Question: I've debugged it, but I still don't have any idea what could be the culprit.
'''
#ifndef UNICODE
#define UNICODE
#endif
#include <stdio.h>
#include <Windows.h>
void EndWithBackslash(TCHAR* string)
{
if(string[wcslen(string)-1] != TEXT('\')) wcscat(string,TEXT("\"));
}
void Browse(const TCHAR* curdir)
{
HANDLE hFoundFile;
WIN32_FIND_DATA foundFileData;
TCHAR buffer[MAX_PATH];
wcscpy(buffer,curdir);
EndWithBackslash(buffer);
SetCurrentDirectory(buffer);
hFoundFile = FindFirstFileEx(TEXT("*"),FINDEX_INFO_LEVELS::FindExInfoBasic,&foundFileData ,FINDEX_SEARCH_OPS::FindExSearchLimitToDirectories ,NULL , NULL);
if(hFoundFile != INVALID_HANDLE_VALUE)
{
do
{
if ((foundFileData.dwFileAttributes & FILE_ATTRIBUTE_DIRECTORY) && wcscmp(foundFileData.cFileName,TEXT(".")) && wcscmp(foundFileData.cFileName,TEXT("..")) )
{
EndWithBackslash(buffer);
wcscat(buffer,foundFileData.cFileName);
wprintf(TEXT("%s
"),buffer);
Browse(buffer);
}
}
while(FindNextFile(hFoundFile,&foundFileData));
FindClose(hFoundFile);
}
}
int main(void)
{
Browse(TEXT("F:\"));
system("Pause");
return 0;
}
'''
Output:
> F:\$RECYCLE.BIN
F:\$RECYCLE.BIN\S-1-5-21-<PHONE>-<PHONE>-49719322-1000
F:\$RECYCLE.BIN\Seagate
F:\$RECYCLE.BIN\Seagate\Seagate Dashboard 2.0
F:\$RECYCLE.BIN\Seagate\Seagate Dashboard 2.0\System Volume Information
F:\$RECYCLE.BIN\Seagate\Seagate Dashboard 2.0\System Volume Information\Video
How does "the first layer" realy looks:

Could you point out my mistake(s)?
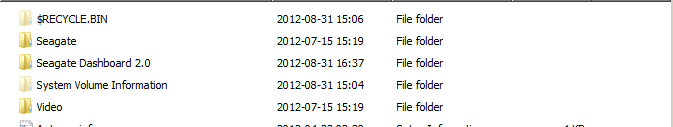
Answer: The inner part should be:
'''
TCHAR pszItemPath[MAX_PATH];
wcscpy(pszItemPath, buffer);
// NOTE: Now when we took a copy of buffer, we don't touch it so that next iteration would have it good and untouched
EndWithBackslash(pszItemPath);
wcscat(pszItemPath, foundFileData.cFileName);
wprintf(TEXT("%s
"), pszItemPath);
'''